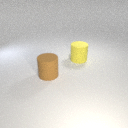
large yellow rubber cylinder to the right of large brown rubber cylinder